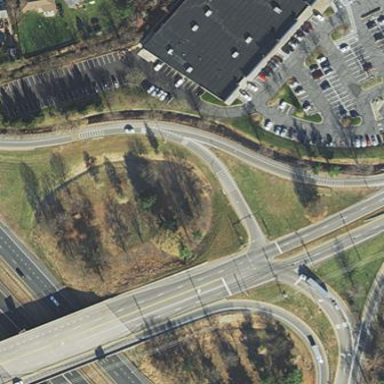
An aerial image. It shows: Traffic island covered in grass.